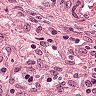
Metastatic tissue present: no